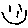
Label: smiley face